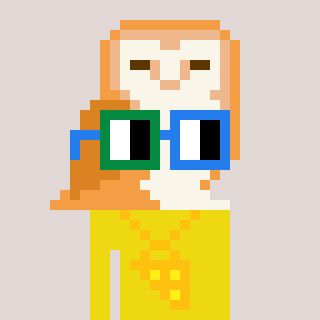
a pixel art character with square green and blue glasses, a owl-shaped head and a yellow-colored body on a warm background